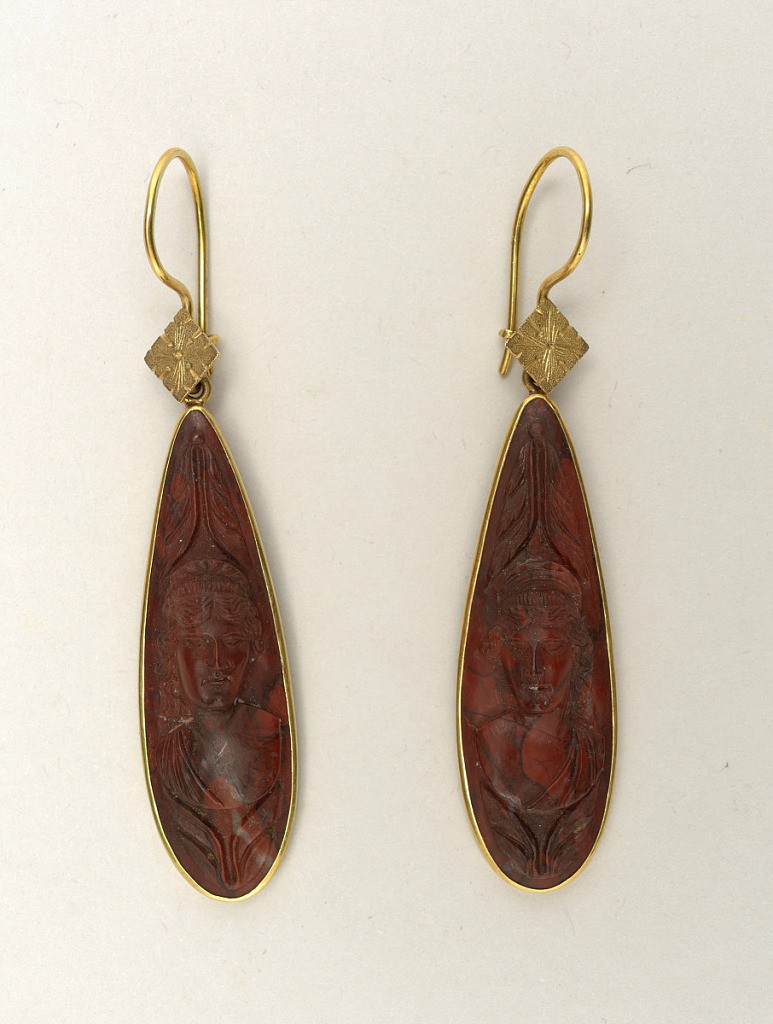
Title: Pair of Earrings
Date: late 19th century
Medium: Gold, lava
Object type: earring
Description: A) and B) Design of small lozenge-shaped plate of gold carved to represent a flower, above a long-oval pendant of red lava carved to represent a woman's head, set in a gold rim.